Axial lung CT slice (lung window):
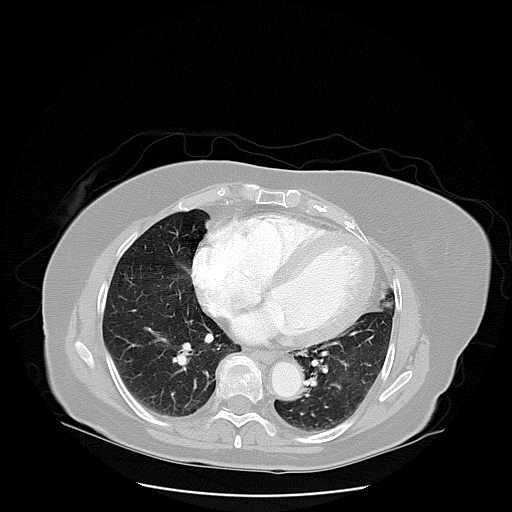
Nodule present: no